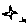
Label: star